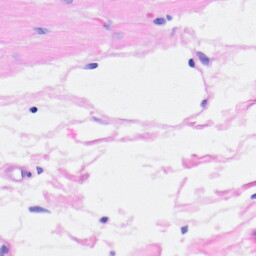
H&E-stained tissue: Heart